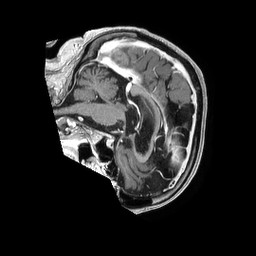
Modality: T1w
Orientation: sagittal
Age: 85
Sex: female
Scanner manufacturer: philips
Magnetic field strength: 1.5 T
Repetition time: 0.007746 s
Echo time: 0.003537 s